Question: I want the divs to be partially transparent so that the background can be seen through, but want the other elements '<p>' not to be transparent as they are in the image. Currently I am using 'opacity: .4'.
HTML
'''
<!-- tarifas starts here-->
![<div class="tarifas">
<h1>Tarifas</h1>
<h3>Consigue la maxima experiencia sin preocuparte por el roaming</h3>
<div class="tarifas_left">
<div class="tarifas_left_top">
<p>5EUR<span>/dia</span></p>
</div>
<div class="tarifas_left_bottom">
<p>hasta<span>1Gb</span>/dia</p>
<p>router wifi movil</p><button>
<p>RESERVAR</p></button>
</div>
</div>
<div class="tarifas_right">
<div class="tarifas_right_top">
<p>30EUR<span>/mes</span></p>
</div>
<div class="tarifas_right_bottom">
<p>hasta<span>7Gb</span>/dia</p>
<p>router wifi movil</p><button>
<p>RESERVAR</p></button>
</div>
</div>
</div>
'''
CSS
'''
tarifas {
background:url(image/air_image1.jpg) no-repeat scroll 0 -332px rgba(0,0,0,0);
height:460px;
position:relative;
width:100%
}
.tarifas h1 {
font-size:40px;
color:#fff;
margin-left:500px;
margin-top:28px;
position:absolute;
font-family:HelveticaNeue-Light
}
.tarifas h3 {
font-size:24px;
color:#fff;
margin-left:232px;
margin-top:100px;
position:absolute;
font-family:HelveticaNeue-Light
}
.tarifas_left_top {
position:absolute;
width:285px;
height:80px;
background-color:#AEABA1;
margin-top:150px;
margin-left:290px;
border-radius:10px 10px 0 0;
opacity:.4;
border:2px solid #fff
}
.tarifas_left_bottom {
position:absolute;
width:285px;
height:170px;
background-color:#AEABA1;
margin-top:237px;
margin-left:290px;
border-radius:0 0 10px 10px;
opacity:.4;
border:2px solid #fff
}
.tarifas_left_top p {
font-size:67.48px;
color:#fff;
text-align:center;
font-family:HelveticaNeue-Light;
opacity:1
}
.tarifas_left_top p span {
font-size:12px;
color:#fff;
font-family:HelveticaNeue-Light
}
.tarifas_left_bottom p:nth-child(1) {
font-size:12px;
color:#fff;
text-align:center;
font-family:HelveticaNeue-Light
}
.tarifas_left_bottom p:nth-child(1) span {
font-size:24px;
color:#fff;
font-family:HelveticaNeue-Light
}
.tarifas_left_bottom p:nth-child(2) {
font-size:24px;
color:#fff;
text-align:center;
font-family:HelveticaNeue-Light
}
.tarifas_left_bottom button {
border-radius:10px;
color:#fff;
font-size:20px;
height:39px;
margin-left:65px;
margin-top:55px;
width:155px;
font-family:HelveticaNeue-Light;
opacity:1
}
.tarifas_right_top {
position:absolute;
width:285px;
height:80px;
background-color:#AEABA1;
margin-top:150px;
margin-left:600px;
border-radius:10px 10px 0 0;
opacity:.4;
border:2px solid #fff
}
.tarifas_right_bottom {
position:absolute;
width:285px;
height:170px;
background-color:#AEABA1;
margin-top:237px;
margin-left:600px;
border-radius:0 0 10px 10px;
opacity:.4;
border:2px solid #fff
}
.tarifas_right_top p {
font-size:67.48px;
color:#fff;
text-align:center;
font-family:HelveticaNeue-Light
}
.tarifas_right_top p span {
font-size:12px;
color:#fff;
font-family:HelveticaNeue-Light
}
.tarifas_right_bottom p:nth-child(1) {
font-size:12px;
color:#fff;
text-align:center;
font-family:HelveticaNeue-Light
}
.tarifas_right_bottom p:nth-child(1) span {
font-size:24px;
color:#fff;
font-family:HelveticaNeue-Light
}
.tarifas_right_bottom p:nth-child(2) {
font-size:24px;
color:#fff;
text-align:center;
font-family:HelveticaNeue-Light
}
.tarifas_right_bottom button {
border-radius:10px;
color:#fff;
font-size:20px;
height:39px;
margin-left:65px;
margin-top:55px;
width:155px;
font-family:HelveticaNeue-Light;
opacity:1
}
'''
and the screenshot:

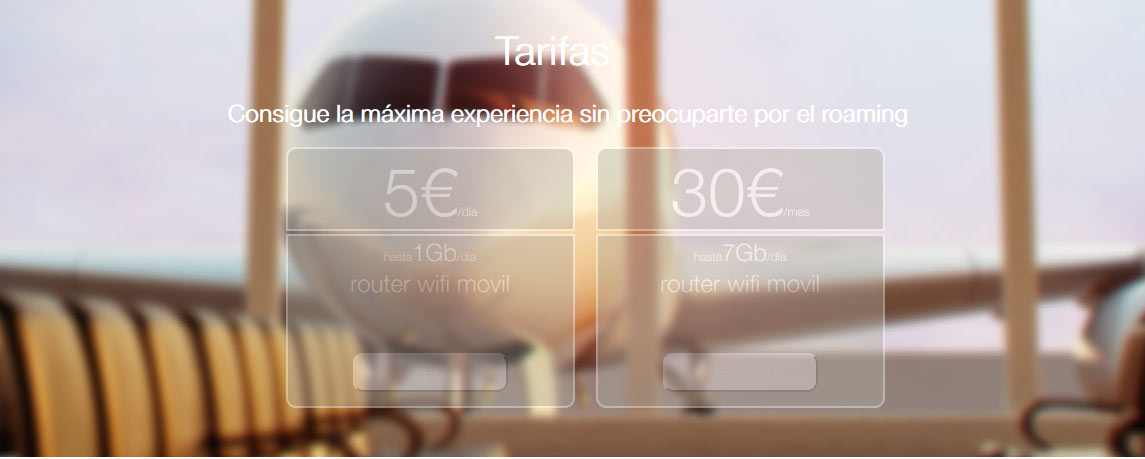
Answer: Use rgba colors rather than 'opacity' which affects the children of an element.
So for instance
'''
background-color: #AEABA1
opacity: .4
'''
would translate into:
'''
background-color: rgba(174, 171, 161, 0.4)
'''
You can find a HEX to RGBA convertor <URL>